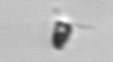
Label: Pyramimonas